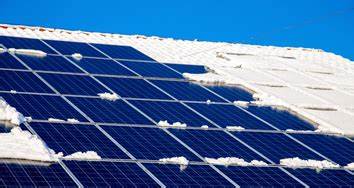
Label: Snow-Covered